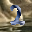
Label: 2